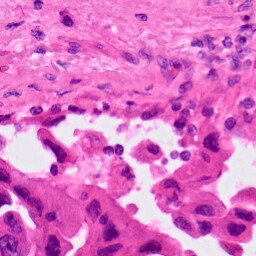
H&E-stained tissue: Lung